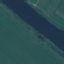
Land use / land cover class: River